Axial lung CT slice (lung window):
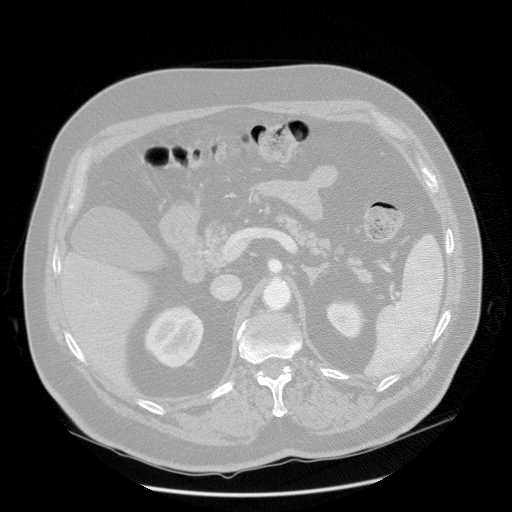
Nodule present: no